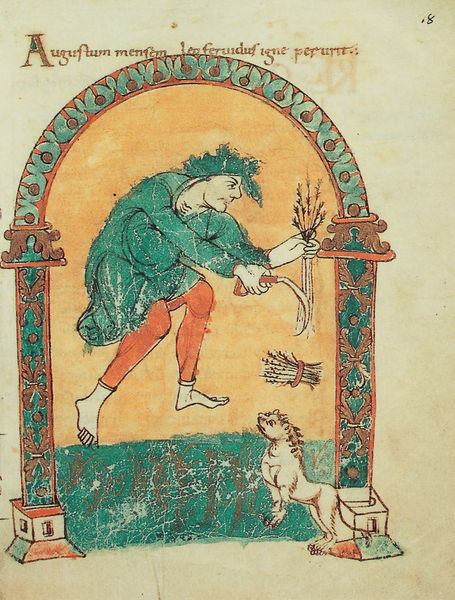
Titel: Martyrologium des Wandalbert von Prüm, 36 Blätter
Standort: Herkunft: Reichenau (EU - D - BW)
Institution: Bibliotheca Apostolica Vaticana
Schlagwörter: mann, gelb, grün, orange, pfeiler, säulen, zeichnung, gras, haus, hund, rot, wiese, malerei, hemd, hose, messer, blatt, schrift, sommer, bogen, bündel, ernte, ähre, rundbogen, bauer, barfuss, narr, buch, torbogen, druck, sichel, seite, text, kranz, mittelalter, strumpfhose, löwe, ähren, miniatur, monat, august, latein, augustus, ernten, buchmalerei, mähen, monatsbild, monatdsbild, augutus